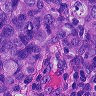
Metastatic tissue present: yes